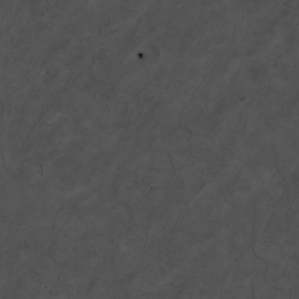
Label: non_frost